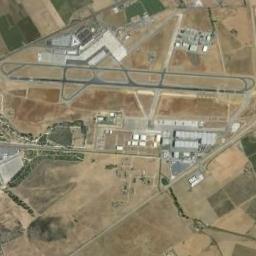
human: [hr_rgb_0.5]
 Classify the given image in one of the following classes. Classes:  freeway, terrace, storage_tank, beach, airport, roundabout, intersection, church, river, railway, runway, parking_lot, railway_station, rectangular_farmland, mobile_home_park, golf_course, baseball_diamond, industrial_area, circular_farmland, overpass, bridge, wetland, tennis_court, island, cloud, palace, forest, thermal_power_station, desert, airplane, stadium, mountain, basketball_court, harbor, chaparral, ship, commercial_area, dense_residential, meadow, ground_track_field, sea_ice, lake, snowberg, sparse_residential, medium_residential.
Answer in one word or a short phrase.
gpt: airport